【题型】解答题　【知识点】解析几何　【难度】medium
已知过点$P(3,\sqrt{2})$的双曲线$C$的渐近线方程为$x \pm \sqrt{3}y = 0$。如图所示，过双曲线$C$的右焦点$F$作与坐标轴都不垂直的直线$l$交$C$的右支于$A,B$两点。

\vspace{1em}
\noindent
(1) 求双曲线$C$的标准方程；

\vspace{0.5em}
\noindent
(2) 若双曲线$C$上的点$Q(x_0,y_0)$到其两条渐近线的距离分别为$d_1,d_2$，求$d_1d_2$的值；

\vspace{0.5em}
\noindent
(3) 已知点$Q\left(\frac{3}{2},0\right)$，求证：$\angle AQF = \angle BQF$。
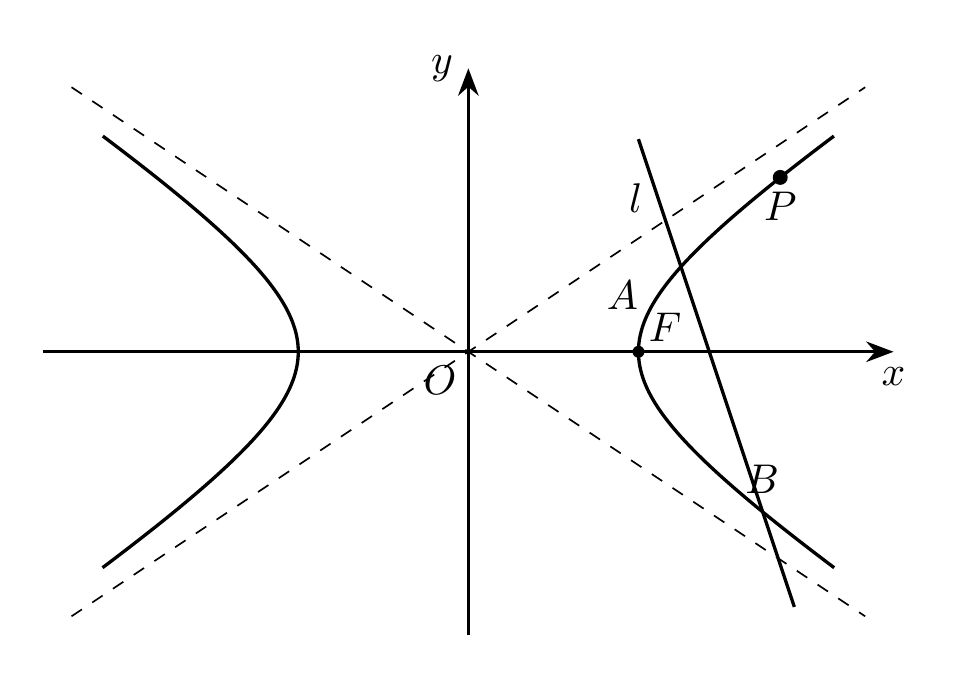
【解答】
\noindent
【答案】
(1) $\boldsymbol{\dfrac{x^2}{3} - y^2 = 1}$

\vspace{0.5em}
\noindent
(2) $\boldsymbol{\dfrac{3}{4}}$

\vspace{0.5em}
\noindent
(3) 证明见解析

\vspace{1em}
\noindent
【解析】
(1) 因为双曲线 $C$ 的渐近线方程为 $x \pm \sqrt{3}y = 0$，

\vspace{0.5em}
\noindent
所以设双曲线方程为 $x^2 - 3y^2 = \lambda \ (\lambda \neq 0)$，

\vspace{0.5em}
\noindent
又双曲线过点 $P(3,\sqrt{2})$，

\vspace{0.5em}
\noindent
则 $\lambda = 9 - 3 \times 2 = 3$，所以双曲线的方程为 $x^2 - 3y^2 = 3$，

\vspace{0.5em}
\noindent
即 $\dfrac{x^2}{3} - y^2 = 1$。

\vspace{0.5em}
\noindent
(2) 因为 $Q(x_0,y_0)$ 在曲线 $\dfrac{x^2}{3} - y^2 = 1$ 上，

\vspace{0.5em}
\noindent
则 $\dfrac{x_0^2}{3} - y_0^2 = 1 \implies x_0^2 - 3y_0^2 = 3$，

\vspace{0.5em}
\noindent
渐近线方程：$x \pm \sqrt{3}y = 0$，

\vspace{0.5em}
\noindent
所以：
\[
d_1d_2 = \frac{|x_0 + \sqrt{3}y_0|}{\sqrt{1+3}} \cdot \frac{|x_0 - \sqrt{3}y_0|}{\sqrt{1+3}} = \frac{|x_0^2 - 3y_0^2|}{4} = \frac{3}{4}
\]

\vspace{0.5em}
\noindent
(3) 由 (1) 可知 $F(2,0)$，$l$ 的斜率存在且不为 $0$，设 $l$ 的方程为 $y = k(x-2)$，

\vspace{0.5em}
\noindent
联立
\[
\begin{cases}
y = k(x-2) \\
x^2 - 3y^2 = 3
\end{cases}
\]
消去 $y$ 得 $(1-3k^2)x^2 + 12k^2x - 12k^2 - 3 = 0$，

\vspace{0.5em}
\noindent
设 $A(x_1,y_1), B(x_2,y_2)$，由题意得
\[
\begin{cases}
1 - 3k^2 \neq 0 \\
\Delta > 0 \\
x_1 + x_2 > 0 \\
x_1 \cdot x_2 > 0
\end{cases}
\implies k \in \left(-\infty,-\frac{\sqrt{3}}{3}\right) \cup \left(\frac{\sqrt{3}}{3},+\infty\right),
\]

\vspace{0.5em}
\noindent
则
\[
\begin{cases}
x_1 + x_2 = \dfrac{-12k^2}{1 - 3k^2} \\
x_1 \cdot x_2 = \dfrac{-12k^2 - 3}{1 - 3k^2}
\end{cases}
,
\]

\vspace{0.5em}
\noindent
所以
\[
k_{AQ} + k_{BQ} = \frac{y_1}{x_1 - \frac{3}{2}} + \frac{y_2}{x_2 - \frac{3}{2}} = \frac{k(x_1 - 2)}{x_1 - \frac{3}{2}} + \frac{k(x_2 - 2)}{x_2 - \frac{3}{2}}
\]
\[
= \frac{k\left[2x_1x_2 - \frac{7}{2}(x_1 + x_2) + 6\right]}{x_1x_2 - \frac{3}{2}(x_1 + x_2) + \frac{9}{4}}
\]
\[
= \frac{k\left[2(-12k^2 - 3) + \frac{7}{2} \times 12k^2 + 6(1 - 3k^2)\right]}{-12k^2 - 3 + \frac{3}{2} \times 12k^2 + \frac{9}{4}(1 - 3k^2)} = 0,
\]

\vspace{0.5em}
\noindent
所以 $k_{AQ} = -k_{BQ}$，$\angle AQF = \angle BQF$ 得证。

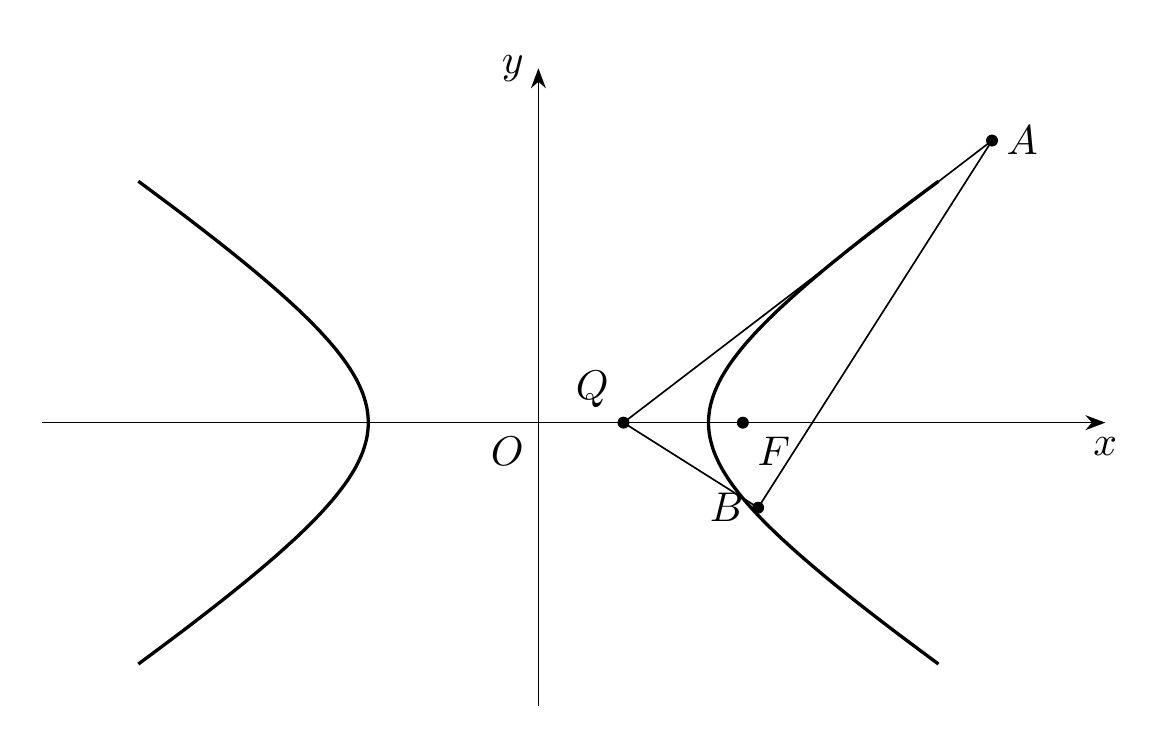